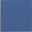
Piece: xx